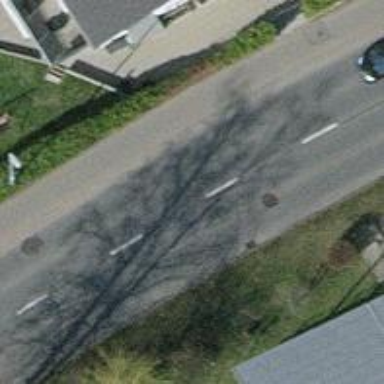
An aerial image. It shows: Secondary road with asphalt surface.